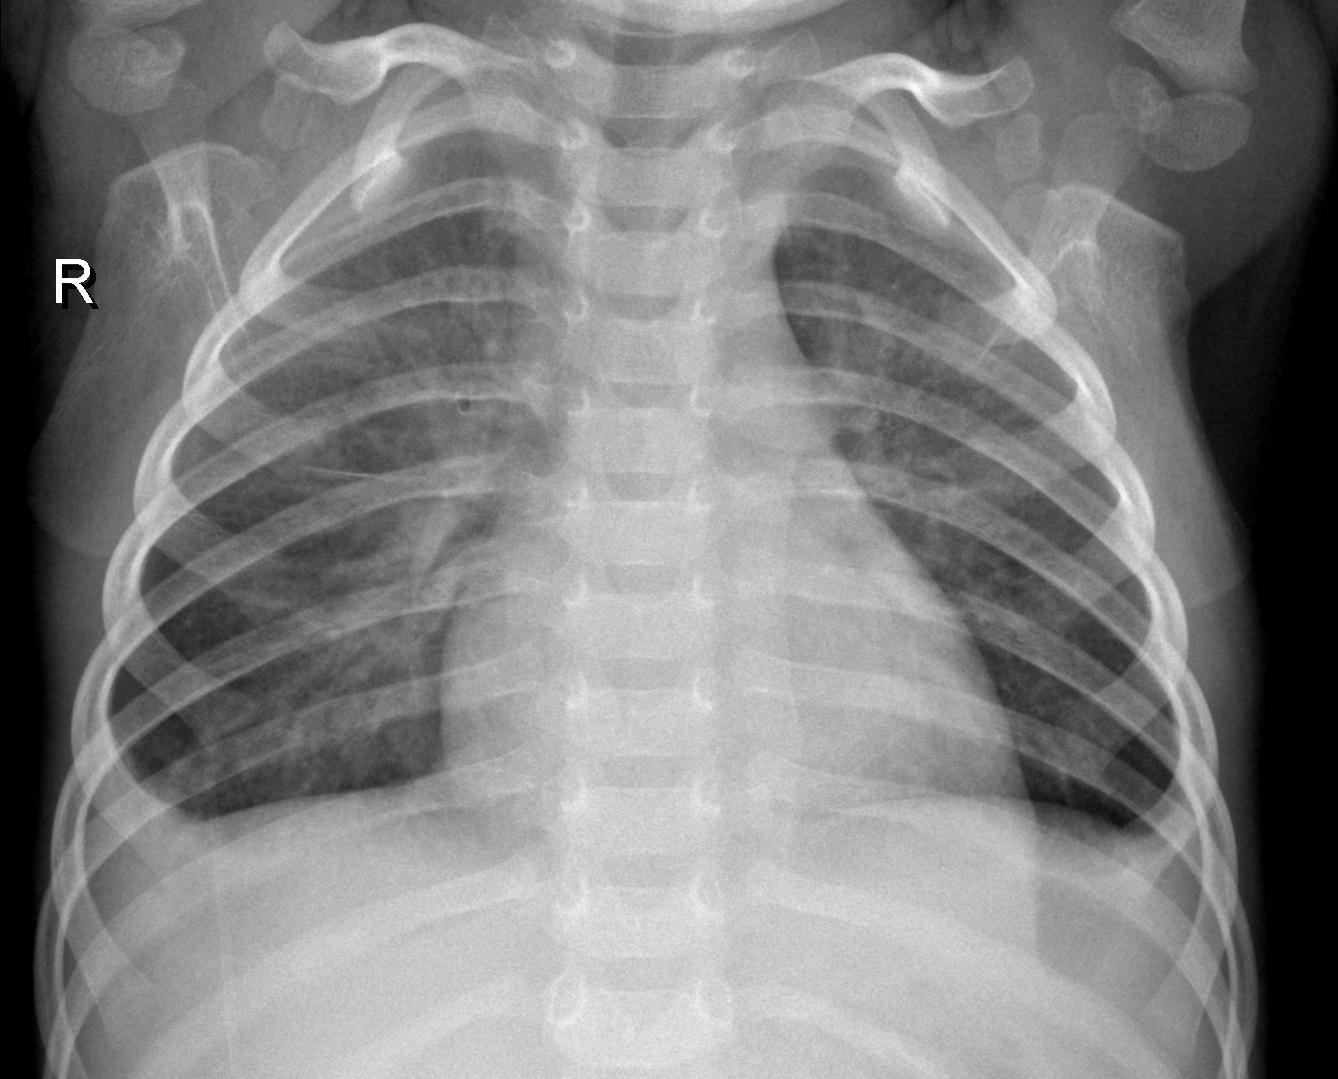
Diagnosis: PNEUMONIA